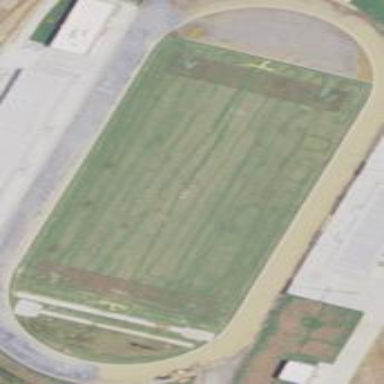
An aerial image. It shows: Track located within leisure land area.